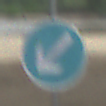
Verkehrszeichen: VorgeschriebeneVorbeifahrtLinks
Umgebung: Roofed, Beach
Tageszeit: Midday
Wetter: Overcast
Licht: Natural
Jahreszeit: NotSpecified
Kontrast: LowContrast